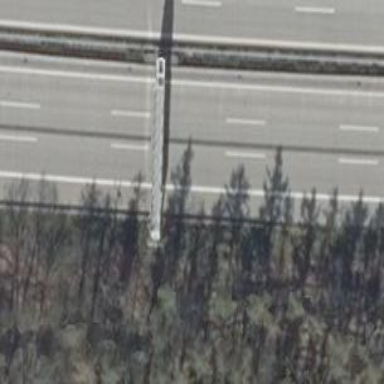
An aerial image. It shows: Bridge with gantry structure.